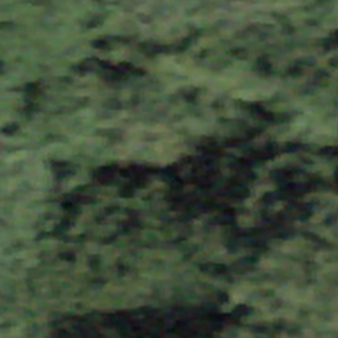
Label: other